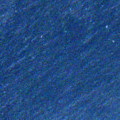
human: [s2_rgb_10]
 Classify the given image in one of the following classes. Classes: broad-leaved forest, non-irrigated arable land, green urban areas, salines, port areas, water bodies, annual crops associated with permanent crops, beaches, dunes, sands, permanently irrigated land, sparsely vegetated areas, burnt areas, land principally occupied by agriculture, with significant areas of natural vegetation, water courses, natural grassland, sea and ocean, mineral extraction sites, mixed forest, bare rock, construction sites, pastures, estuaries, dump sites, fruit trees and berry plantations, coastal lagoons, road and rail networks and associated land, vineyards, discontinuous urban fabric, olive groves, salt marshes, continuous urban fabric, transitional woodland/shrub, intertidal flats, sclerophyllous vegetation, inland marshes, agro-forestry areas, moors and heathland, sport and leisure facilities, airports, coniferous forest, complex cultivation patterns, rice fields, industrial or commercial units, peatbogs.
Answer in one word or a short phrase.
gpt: sea and ocean